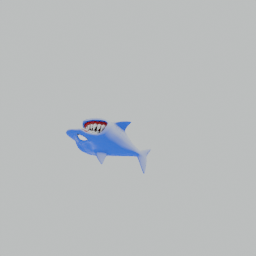
Label: animals